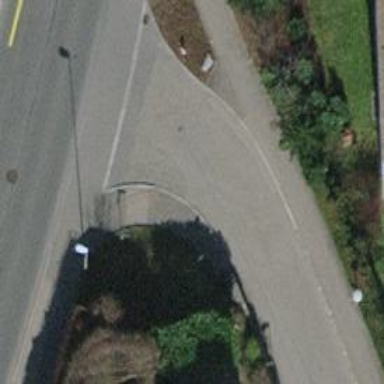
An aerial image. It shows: Residential road with separate sidewalk.